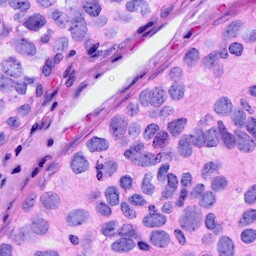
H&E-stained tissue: Breast